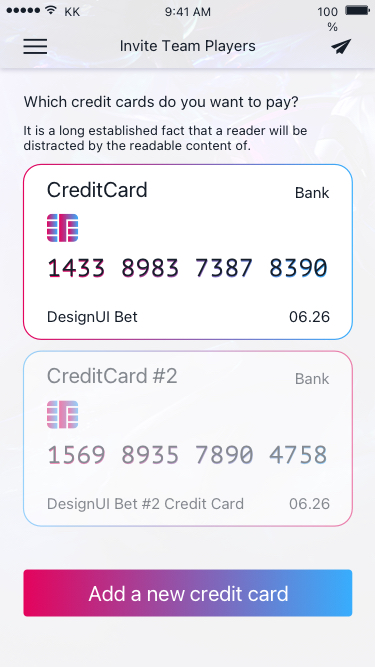
Text in this UI design:
Add a new credit card
Which credit cards do you want to pay?
It is a long established fact that a reader will be distracted by the readable content of.
CreditCard
Bank
1433 8983 7387 8390
06.26
DesignUI Bet
CreditCard #2
Bank
1569 8935 7890 4758
06.26
DesignUI Bet #2 Credit Card
Invite Team Players
9:41 AM
KK
100%